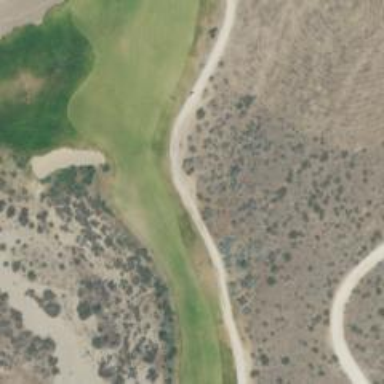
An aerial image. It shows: Service road designated as golf cart path.